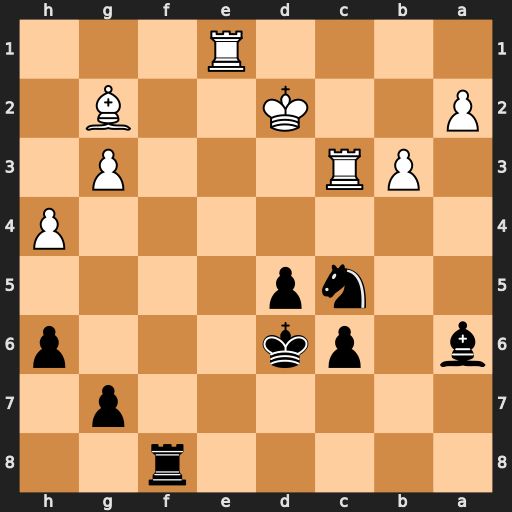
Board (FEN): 5r2/6p1/b1pk3p/2np4/7P/1PR3P1/P2K2B1/4R3
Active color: b
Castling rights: -
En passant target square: -
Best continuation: Rf2+ Ke3 Rxg2